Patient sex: M
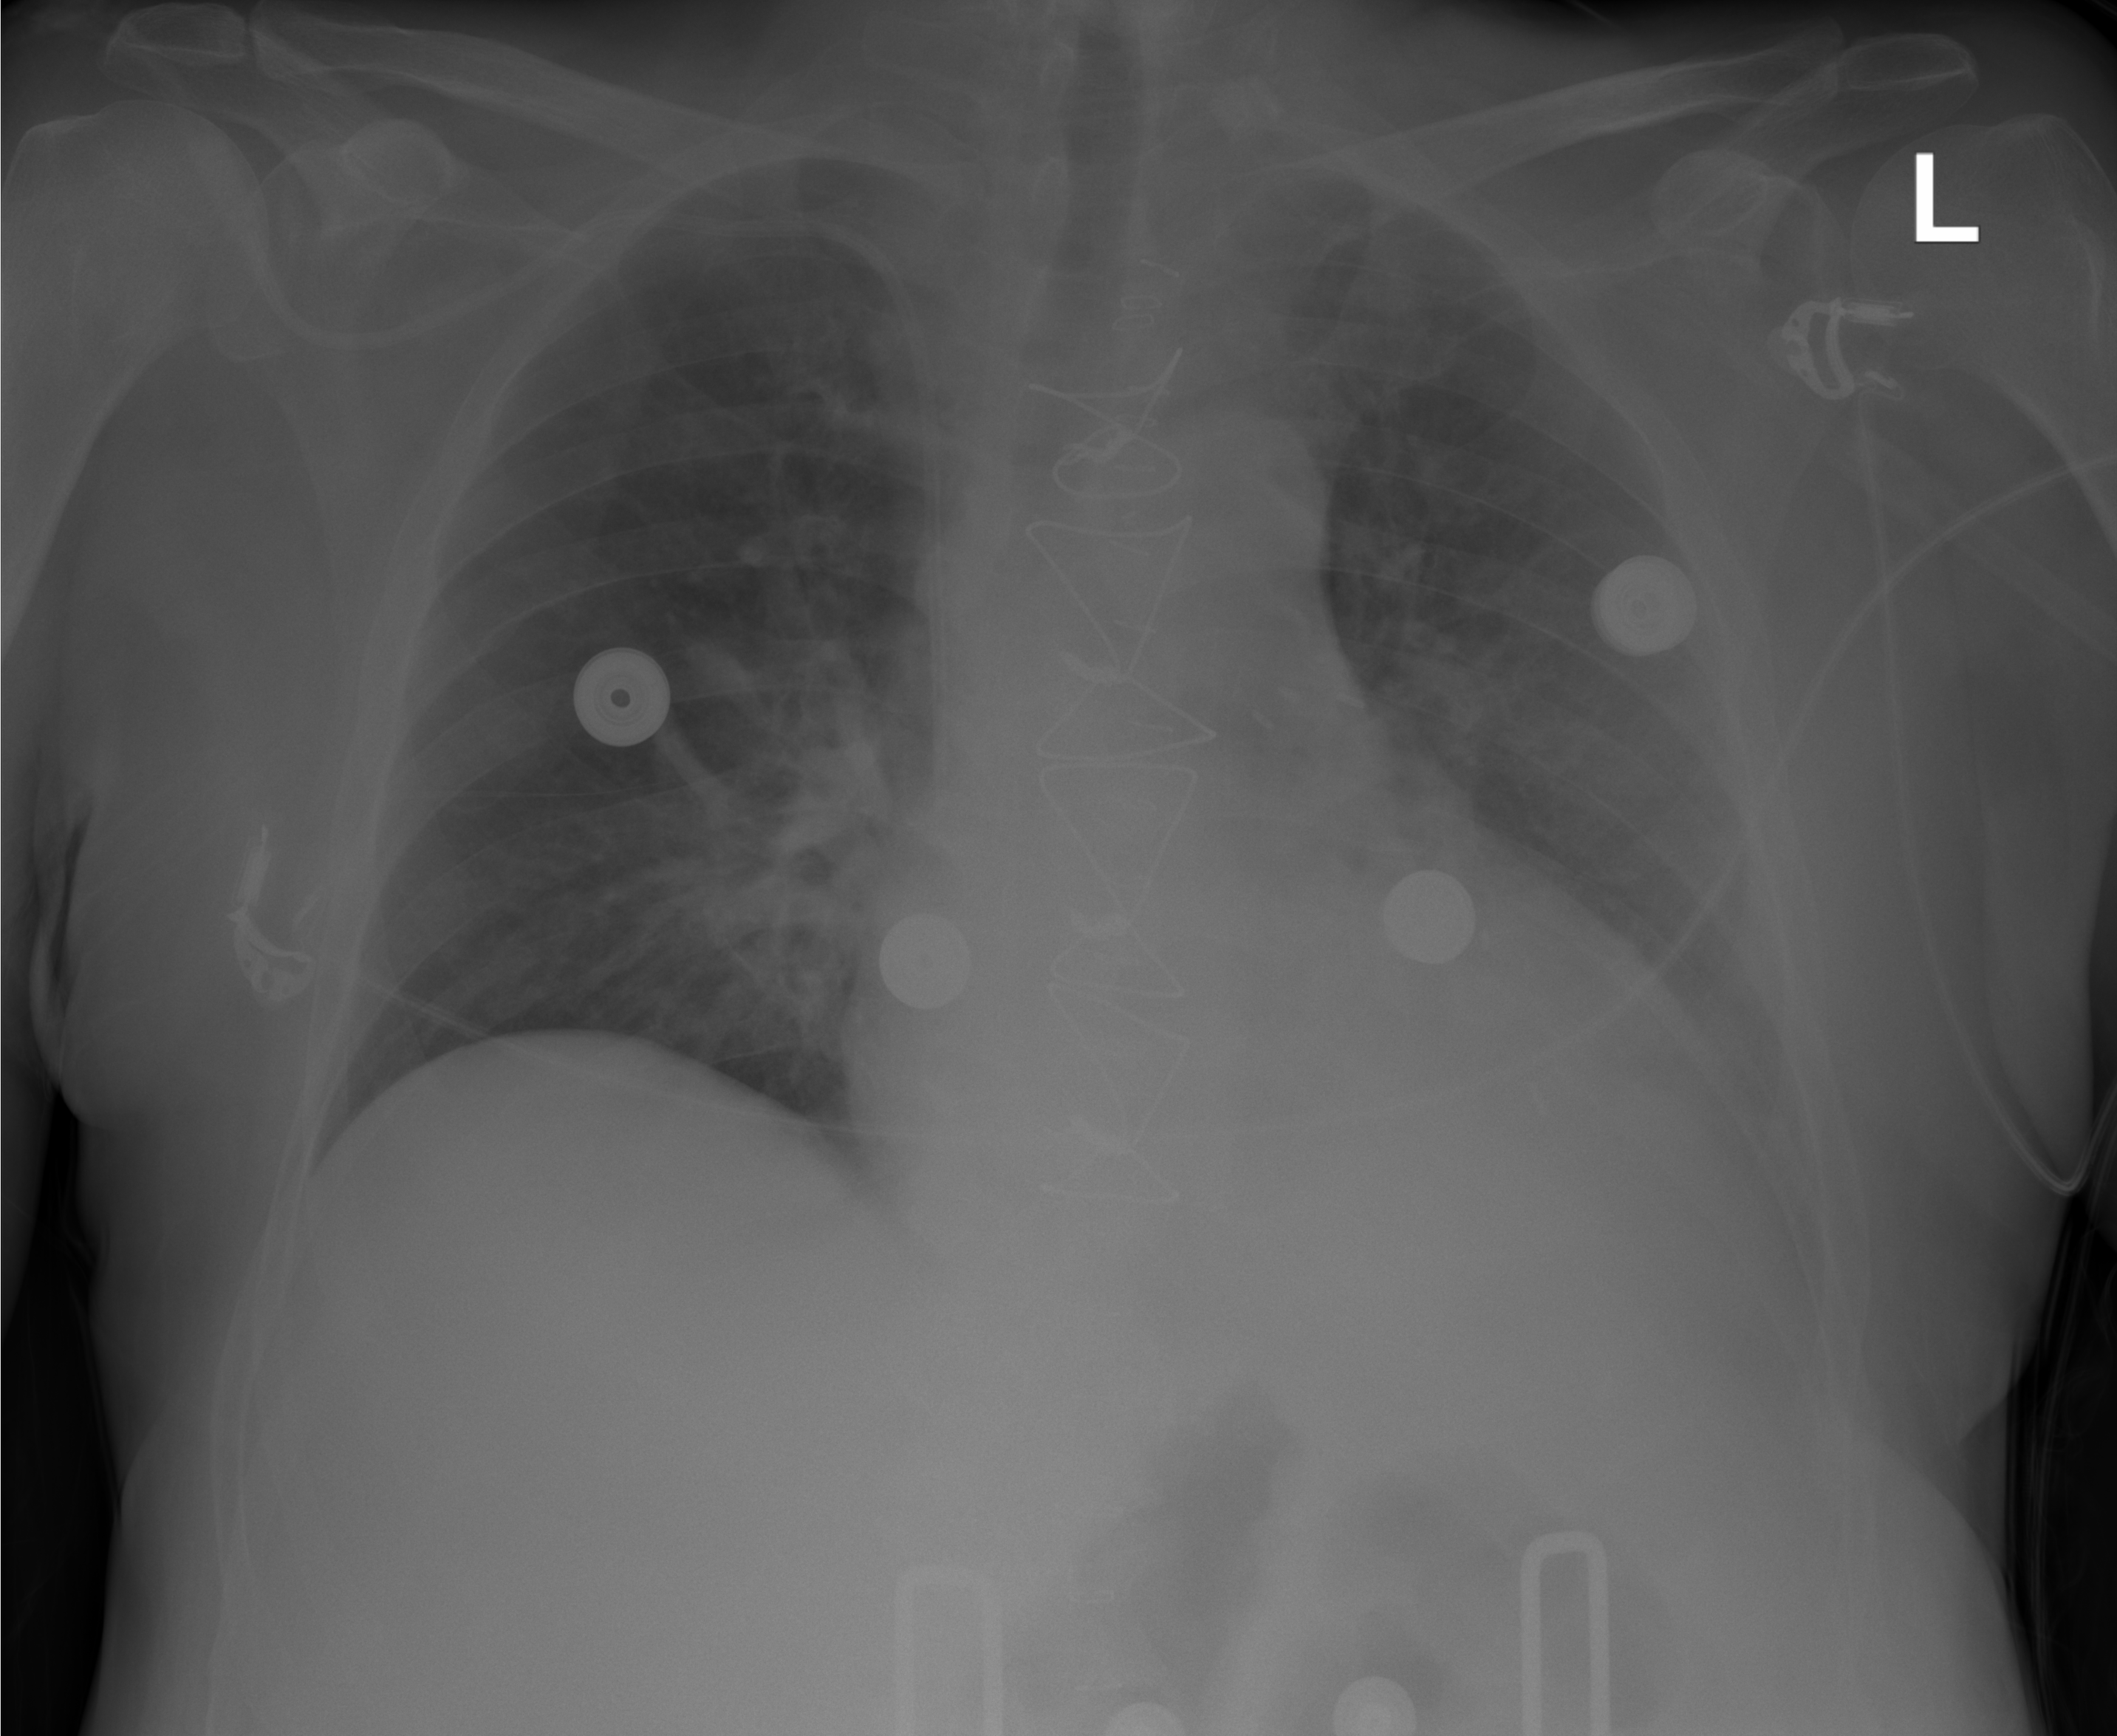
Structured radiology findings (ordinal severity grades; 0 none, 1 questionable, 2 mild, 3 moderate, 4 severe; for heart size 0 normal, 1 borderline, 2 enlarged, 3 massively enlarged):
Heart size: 2
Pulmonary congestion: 2
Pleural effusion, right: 0
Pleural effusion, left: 2
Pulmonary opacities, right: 0
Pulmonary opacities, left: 0
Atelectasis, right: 0
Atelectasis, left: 2